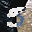
Label: 5